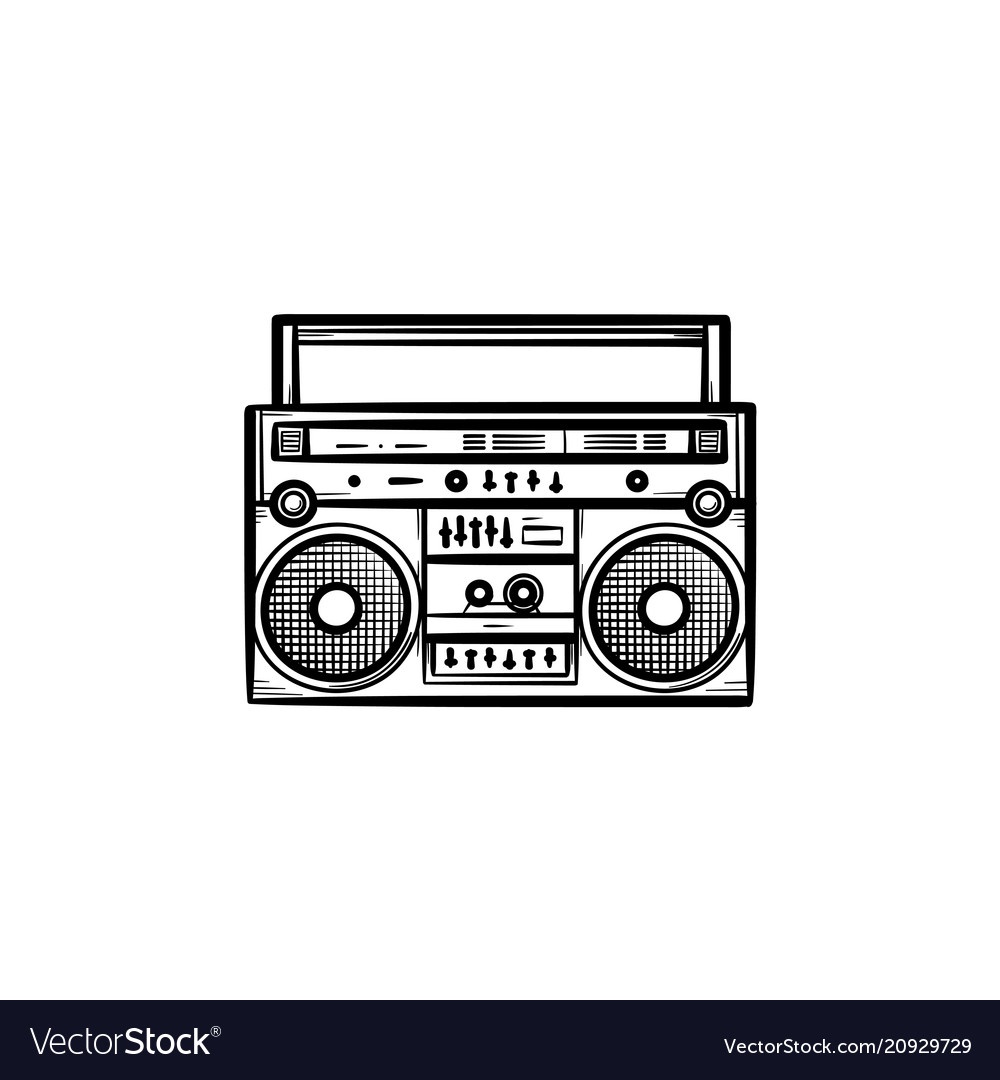
Label: tape player